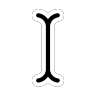
Cursor type: text_vertical
OS/theme: macos
Variant: default